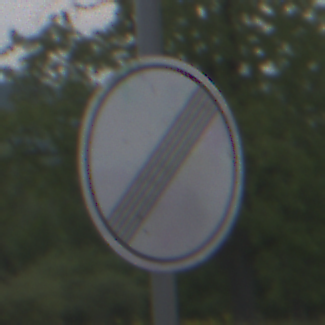
Verkehrszeichen: EndeSaemtlicherBegrenzungen
Umgebung: Outdoor, RoadRail
Tageszeit: Midday
Wetter: PartlyCloudy
Licht: Natural
Jahreszeit: NotSpecified
Kontrast: LowContrast